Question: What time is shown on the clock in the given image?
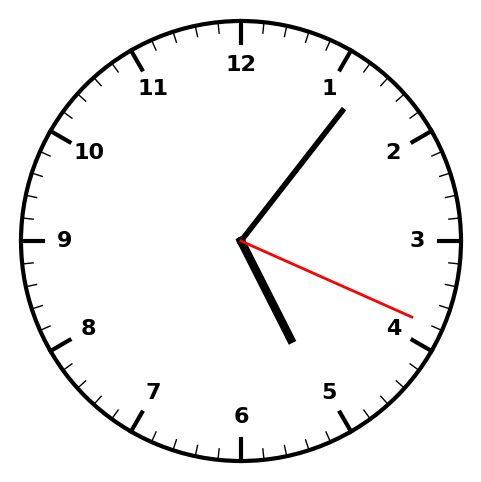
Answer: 05:06:19